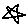
Label: star